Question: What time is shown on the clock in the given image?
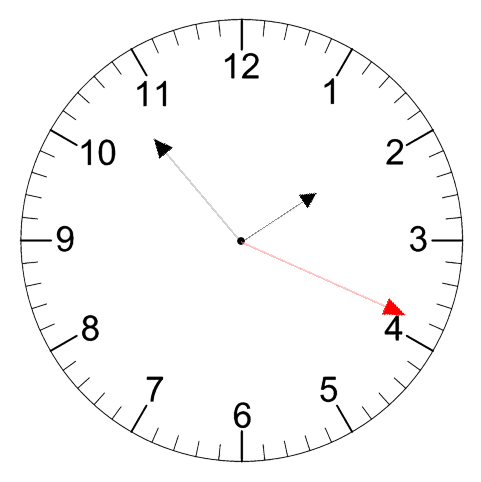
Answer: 01:53:19